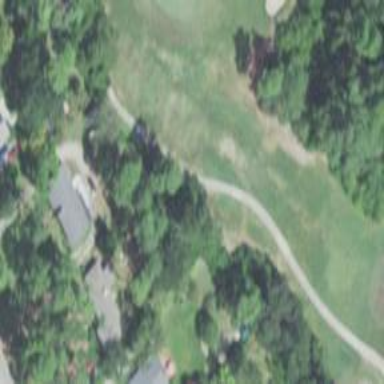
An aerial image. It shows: Grassy area designated as golf tee.